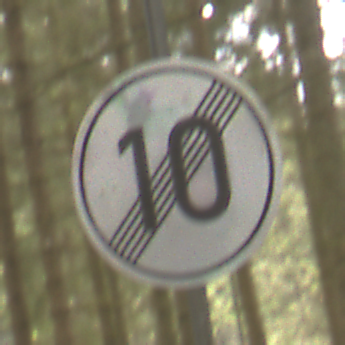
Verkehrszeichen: EndeGeschwindigkeit10
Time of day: MorningAfternoon
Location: Outdoor (Nature)
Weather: Overcast
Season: Winter
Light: Natural